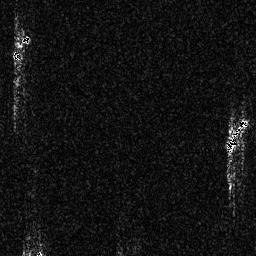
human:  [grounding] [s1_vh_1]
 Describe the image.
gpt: In the satellite image, there is  <ref>1 medium ship </ref> <box>[[87, 45, 96, 58, 0]]</box> located at right.